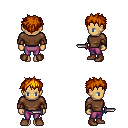
a pixel art fantasy rpg character, female body template, human, tanned skin, brown long-sleeve shirt, magenta pants, dark blonde bedhead hairstyle, leather bracers, brown shoes, dagger, four views (front, back, left, right), 2x2 character sprite sheet, small pixel art, hard edges, no anti-aliasing